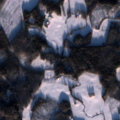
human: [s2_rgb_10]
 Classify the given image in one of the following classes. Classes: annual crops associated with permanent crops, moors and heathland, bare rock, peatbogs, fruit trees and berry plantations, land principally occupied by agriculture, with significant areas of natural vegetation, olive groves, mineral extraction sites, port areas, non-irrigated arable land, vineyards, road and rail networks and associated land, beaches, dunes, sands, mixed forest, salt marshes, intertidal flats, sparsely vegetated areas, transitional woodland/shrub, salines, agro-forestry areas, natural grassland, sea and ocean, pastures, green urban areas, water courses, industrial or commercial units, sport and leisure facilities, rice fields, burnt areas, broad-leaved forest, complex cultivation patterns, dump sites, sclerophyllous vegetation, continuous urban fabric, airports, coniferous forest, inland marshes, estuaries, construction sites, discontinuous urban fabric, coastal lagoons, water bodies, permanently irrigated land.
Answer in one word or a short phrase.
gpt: non-irrigated arable land, land principally occupied by agriculture, with significant areas of natural vegetation, coniferous forest, mixed forest